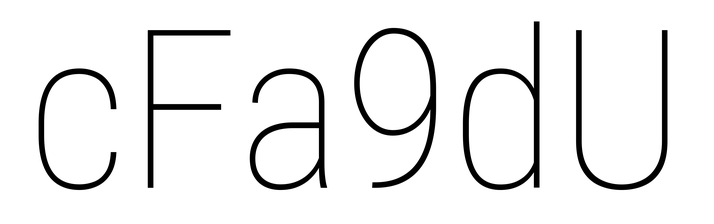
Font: Roboto_Condensed_Thin